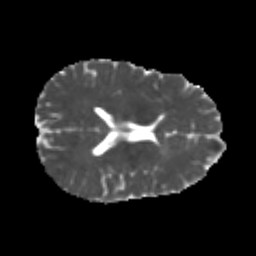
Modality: MD
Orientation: axial
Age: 24
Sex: male
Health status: healthy
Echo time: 0.074 s